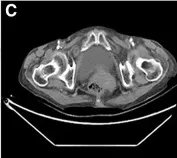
Preoperative pelvic CT showing intestinal hernia in the obturator foramen.
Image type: radiology (ct)